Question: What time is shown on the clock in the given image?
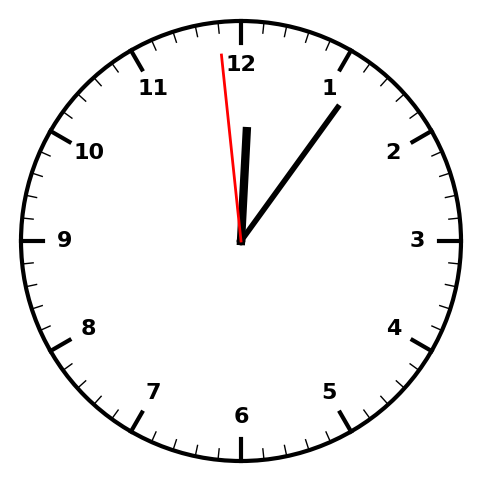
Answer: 12:05:59